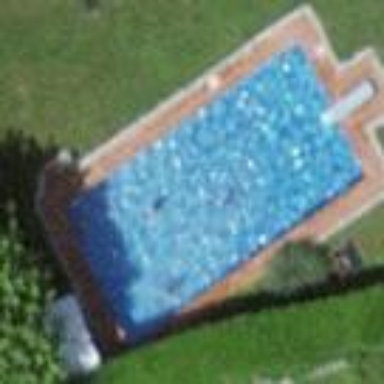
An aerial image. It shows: Swimming pool located in leisure land.